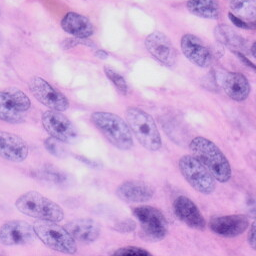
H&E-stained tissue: Skin